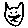
Label: cat